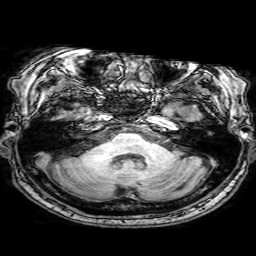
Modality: T1w
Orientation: coronal
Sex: male
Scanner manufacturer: philips
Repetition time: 0.008175 s
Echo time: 0.00376 s